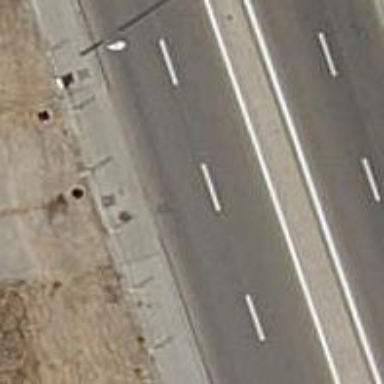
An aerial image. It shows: Pedestrian road.